Question: Firstly I'm new to swift and I'm trying to create a label that will show a value from my player class on the top right of the screen. How do I make a sticky label on the top right that will stay there as the user pans around the screen?
My end goal is to create something like this clash clans example:

I've created this so far and don't want it to be positioned in middle, Instead what I'm interested in is changing it's position to the side and stay there as the user scrolls.
'''
func layoutScene() {
scoreLabel.fontName = "AvenirNext-Bold"
scoreLabel.fontSize = 60.0
scoreLabel.fontColor = UIColor.white
scoreLabel.position = CGPoint(x: frame.midX, y: frame.midY)
scoreLabel.zPosition = 1;
addChild(scoreLabel)
}
'''
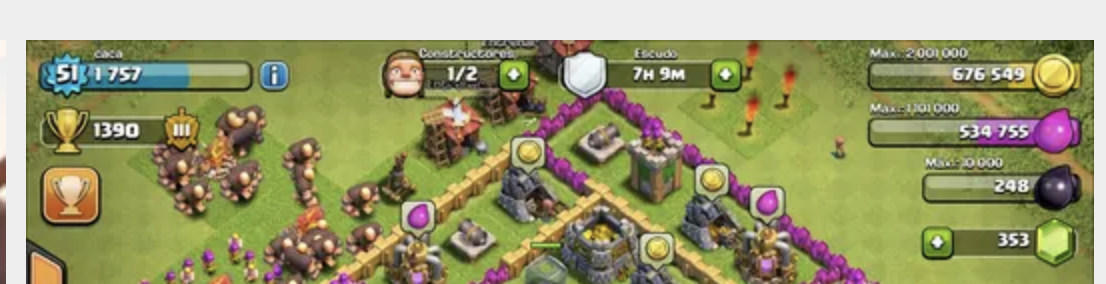
Answer: Just use this:
'''
scoreLabel.position = CGPoint(x: frame.maxX - scoreLabel.frame.width - 16, y: frame.maxY - 16)
'''